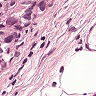
Metastatic tissue present: yes